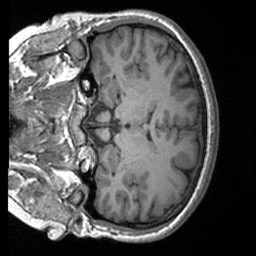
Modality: T1w
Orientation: coronal
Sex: female
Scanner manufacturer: siemens
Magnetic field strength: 3 T
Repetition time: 1.9 s
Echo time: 0.00252 s